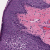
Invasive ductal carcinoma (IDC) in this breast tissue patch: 0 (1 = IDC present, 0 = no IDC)